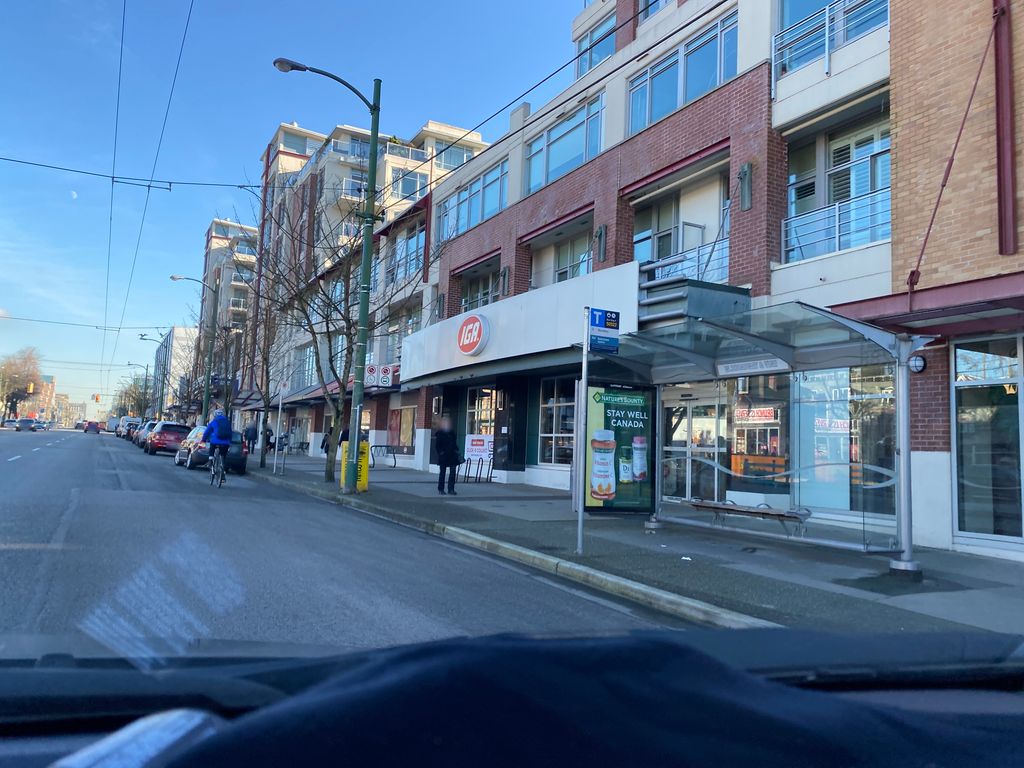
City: vancouver